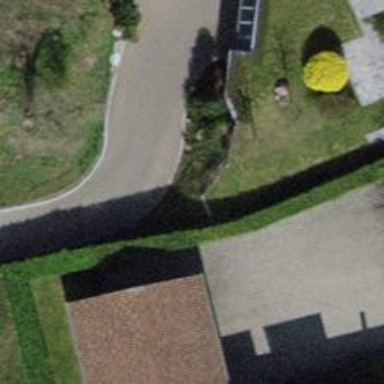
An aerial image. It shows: Hedge acting as barrier.